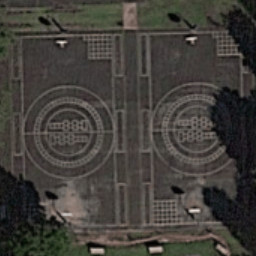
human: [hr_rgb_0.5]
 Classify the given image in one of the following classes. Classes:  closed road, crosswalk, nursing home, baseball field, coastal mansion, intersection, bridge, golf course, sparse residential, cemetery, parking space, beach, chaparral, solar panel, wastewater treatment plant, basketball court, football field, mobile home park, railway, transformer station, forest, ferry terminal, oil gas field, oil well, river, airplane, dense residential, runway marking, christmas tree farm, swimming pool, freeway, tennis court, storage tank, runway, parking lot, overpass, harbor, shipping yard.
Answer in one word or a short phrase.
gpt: basketball court